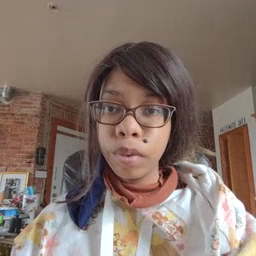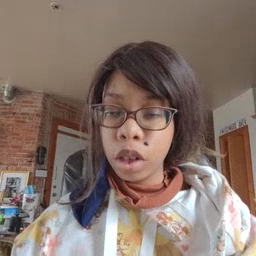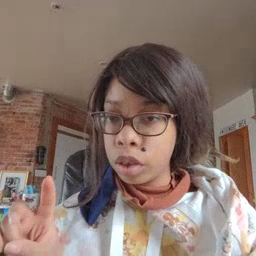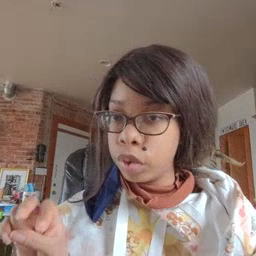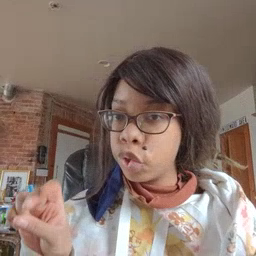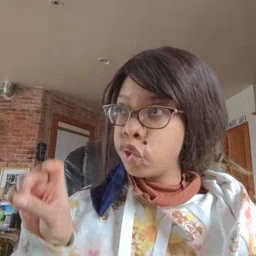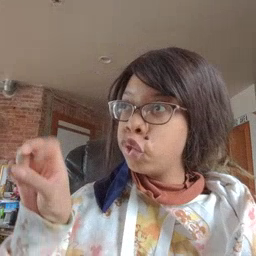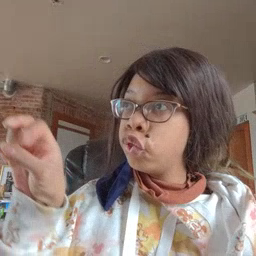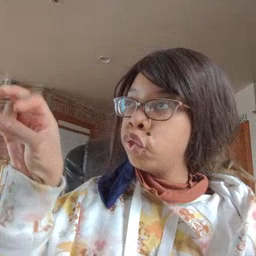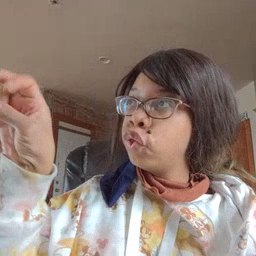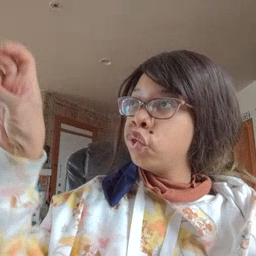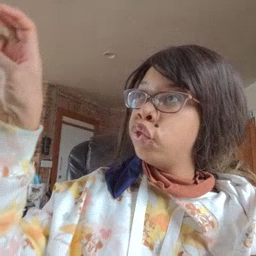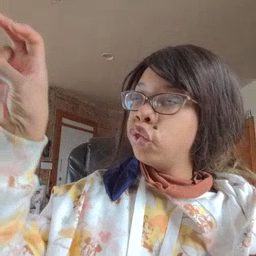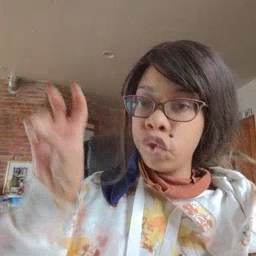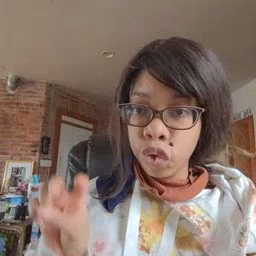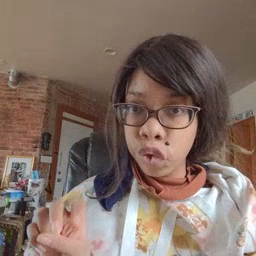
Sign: stairs